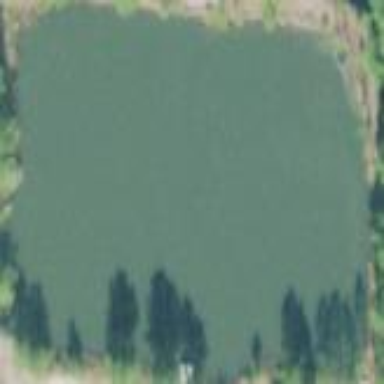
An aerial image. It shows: Pond surrounded by natural water.